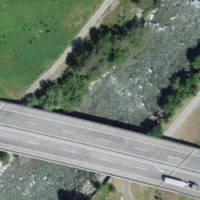
EUNIS habitat code: 15
Species observed at this site:
Ptyonoprogne rupestris